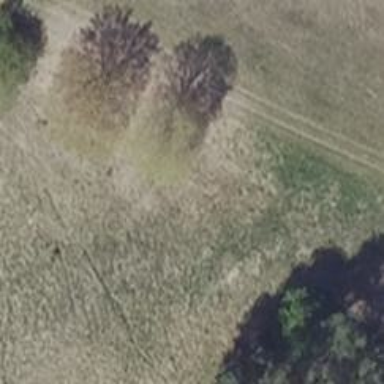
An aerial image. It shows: Row of deciduous broadleaved trees.